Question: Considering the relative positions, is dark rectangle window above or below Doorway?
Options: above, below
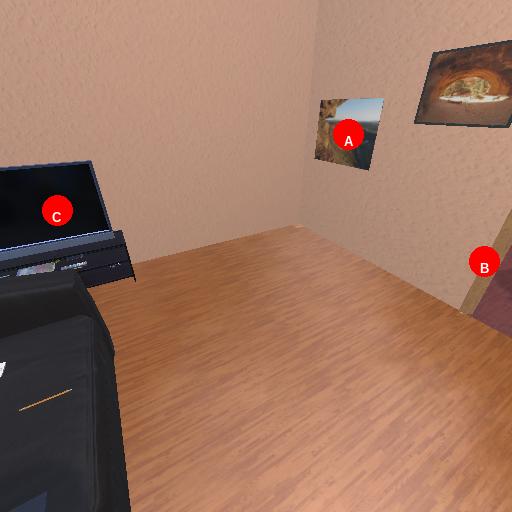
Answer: above